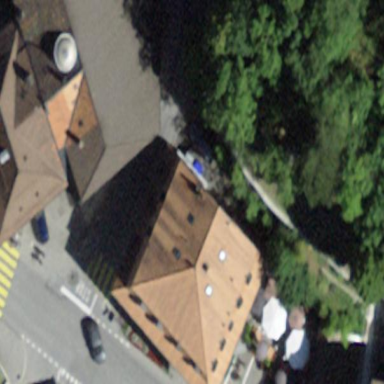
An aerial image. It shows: Hotel building.